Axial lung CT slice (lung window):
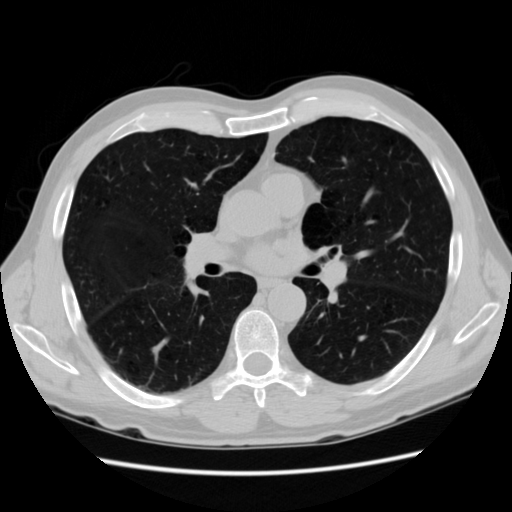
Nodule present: no